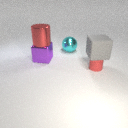
large cyan metal sphere to the right of large purple metal cube